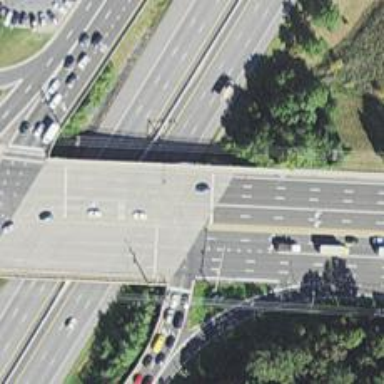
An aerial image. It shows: Primary link highway that goes over bridge.